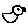
Label: bird